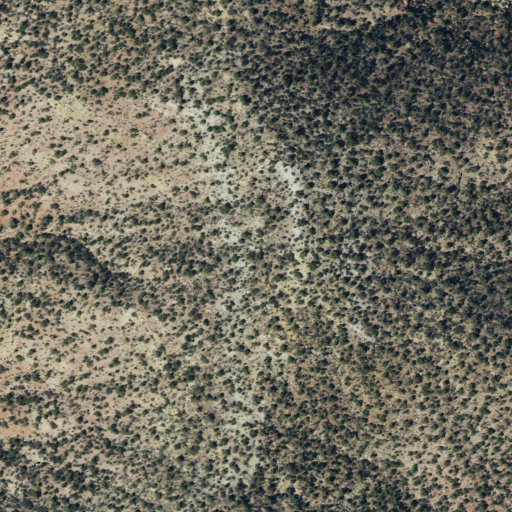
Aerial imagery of mountain in Utah named Mancos Jim Butte containing evergreen forest and shrub